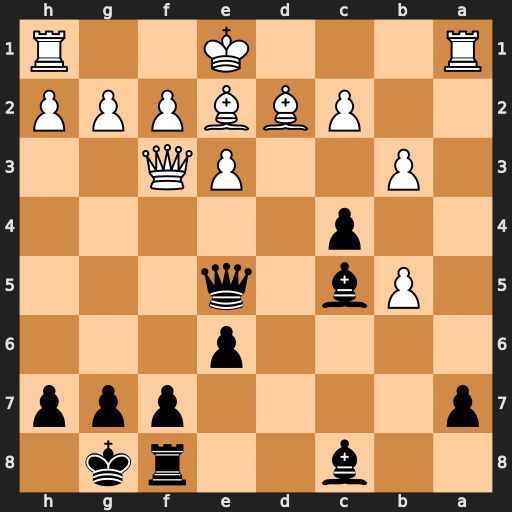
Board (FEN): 2b2rk1/p4ppp/4p3/1Pb1q3/2p5/1P2PQ2/2PBBPPP/R3K2R
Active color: b
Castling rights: KQ
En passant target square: -
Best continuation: Qxa1+ Bd1 c3 O-O cxd2